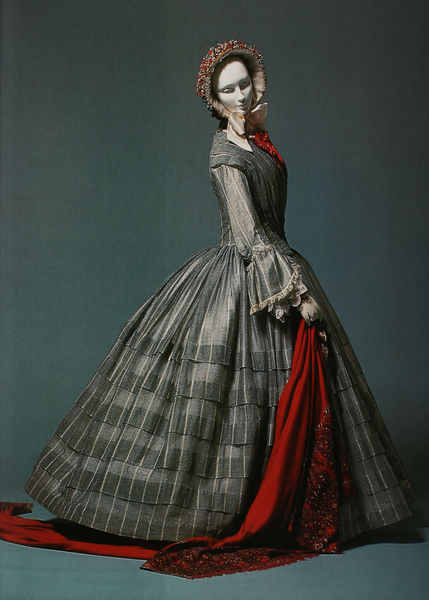
Titel: Tageskleid
Standort: Kyoto (Japan)
Institution: Kyoto Costume Institute
Schlagwörter: blau, hand, kopf, umhang, weiß, grün, finger, frau, grau, haar, hut, jahrhundertwende, kariert, kleid, schwarz, straße, dame, rot, schal, tuch, haube, karo, mode, muster, rock, schleife, kappe, barock, falten, gesicht, silber, spitze, ärmel, portrait, porträt, bestickt, kostüm, stoff, adel, decke, spitzen, schleifen, england, seide, statue, kopfbedeckung, schleppe, taille, japan, halsband, linien, falte, halstuch, streifen, stufen, überwurf, edel, rüschen, geneigt, foto, fotografie, photographie, gemustert, häubchen, puppe, photo, landhaus, tageskleid, korsett, rotes tuch, bieder, textil, korsage, reifrock, eleganz, kostbar, biedermaier, petrol, klied, schaufensterpuppe, kyoto, ausladend, lagen, getsreift, straßenkleid, taillierung, fuinger, roter schaal, schal haube frau grau rot reifrock schleife, graues kleid, elegnat, trachtenrock, 1800jhd